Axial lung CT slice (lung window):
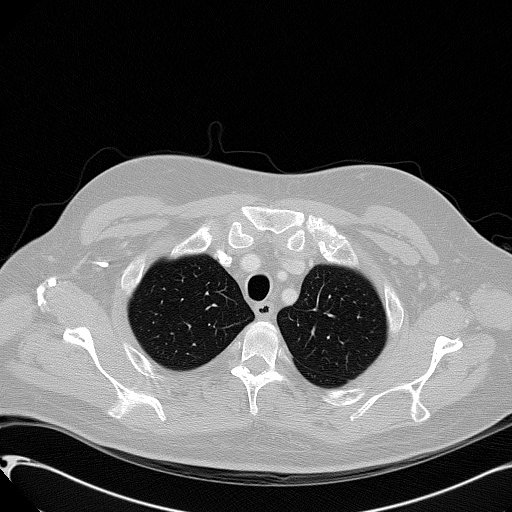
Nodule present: no